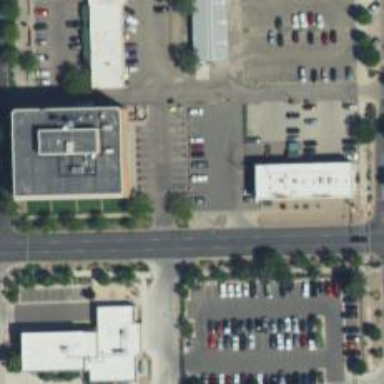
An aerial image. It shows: Parking space.